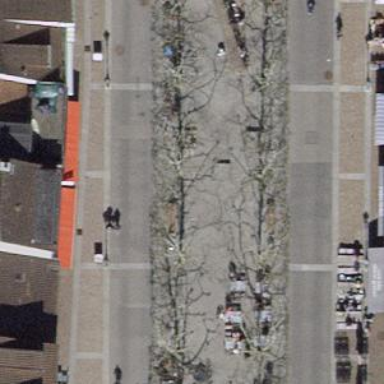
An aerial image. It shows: Avenue of trees.